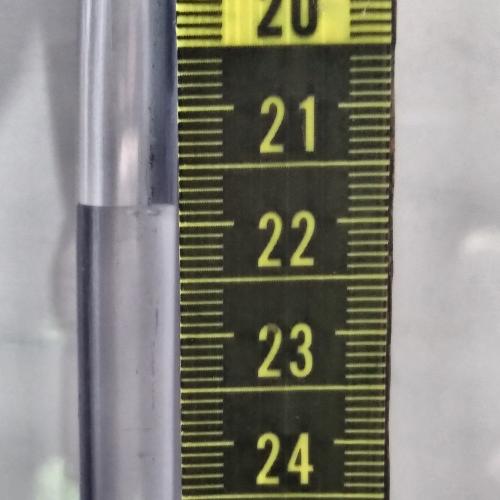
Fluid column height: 21.8 cm